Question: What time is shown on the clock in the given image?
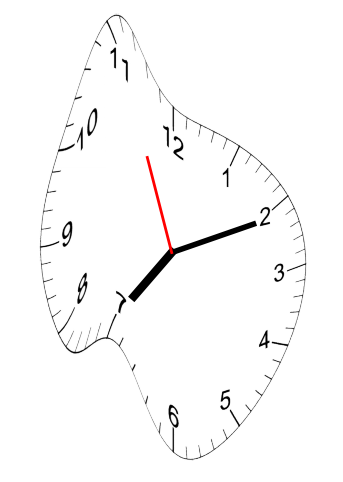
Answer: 07:10:56